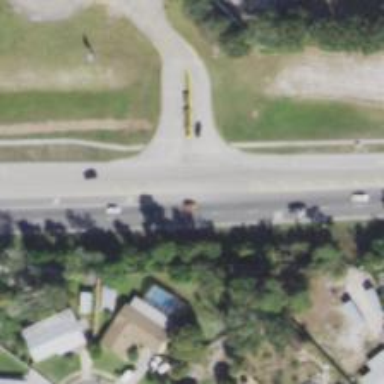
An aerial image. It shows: Footway along the road.